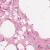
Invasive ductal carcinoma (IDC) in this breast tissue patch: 0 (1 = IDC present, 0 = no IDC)